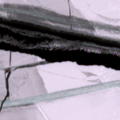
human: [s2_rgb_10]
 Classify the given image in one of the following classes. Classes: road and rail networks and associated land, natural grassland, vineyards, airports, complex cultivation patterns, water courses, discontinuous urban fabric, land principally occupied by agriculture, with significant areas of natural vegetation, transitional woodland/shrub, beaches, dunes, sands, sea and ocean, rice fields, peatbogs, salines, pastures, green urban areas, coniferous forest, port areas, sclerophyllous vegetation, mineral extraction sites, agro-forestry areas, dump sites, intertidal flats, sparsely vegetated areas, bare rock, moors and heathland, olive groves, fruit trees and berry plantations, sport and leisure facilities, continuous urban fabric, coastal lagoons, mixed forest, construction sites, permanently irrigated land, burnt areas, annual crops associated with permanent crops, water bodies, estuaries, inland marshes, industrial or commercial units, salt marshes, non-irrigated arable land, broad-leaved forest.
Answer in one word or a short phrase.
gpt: sea and ocean